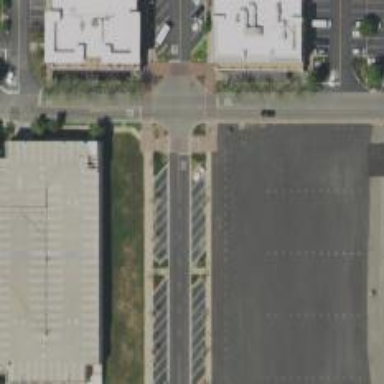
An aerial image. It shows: Solid stop line on the road.